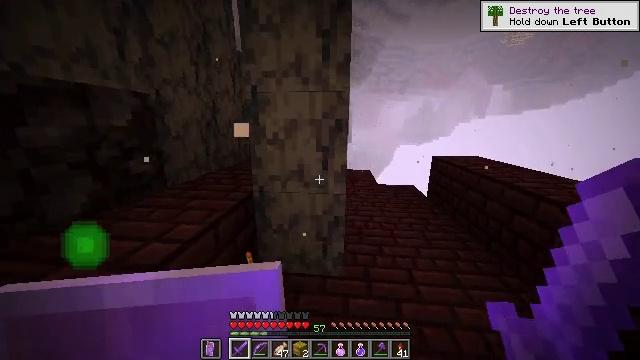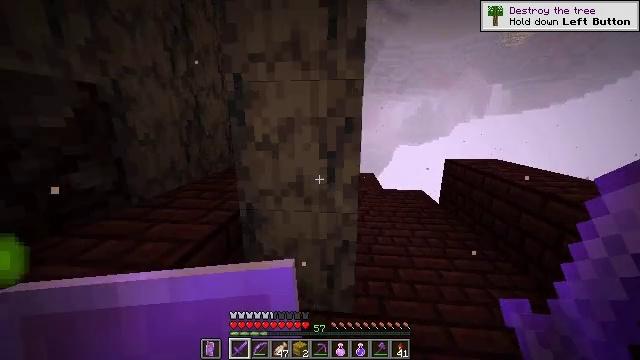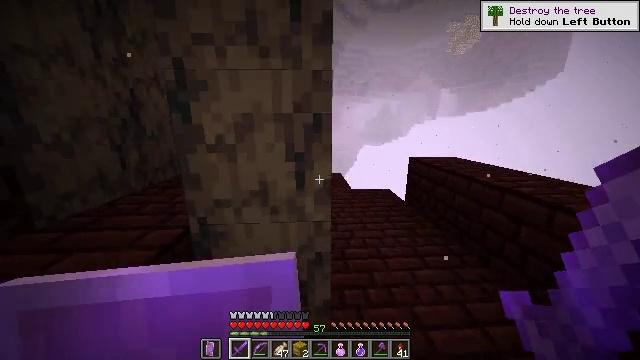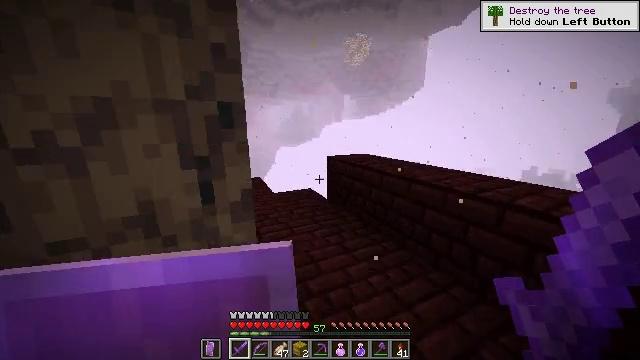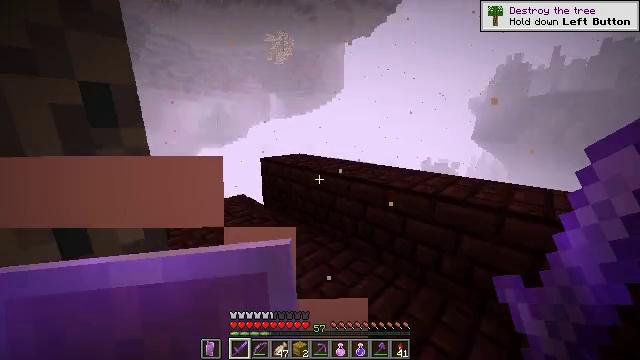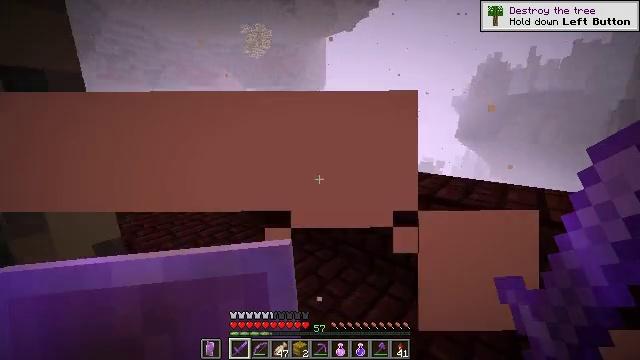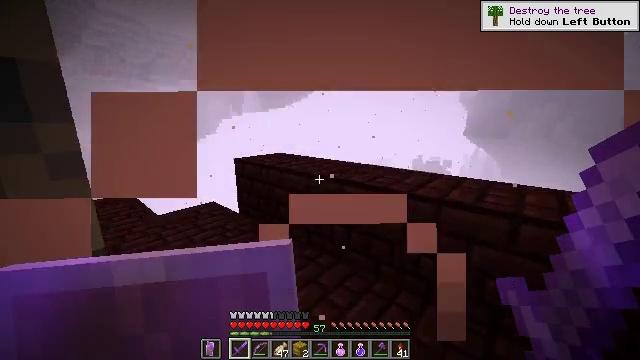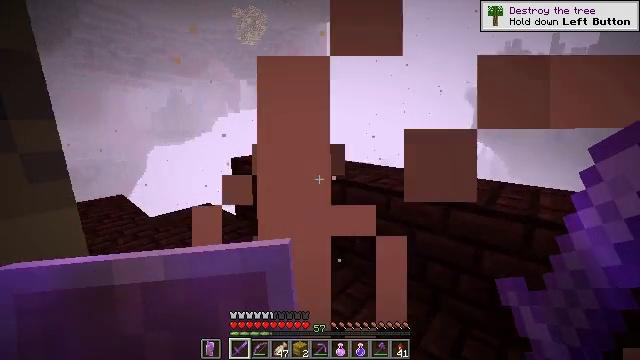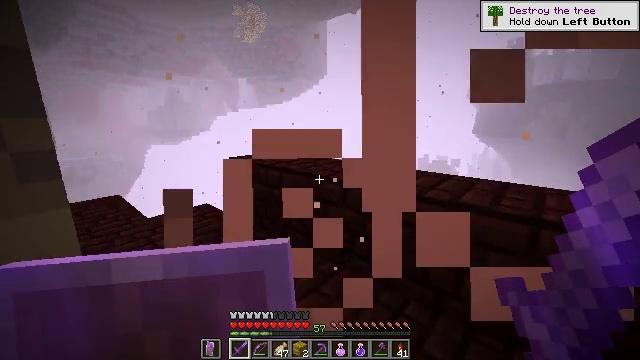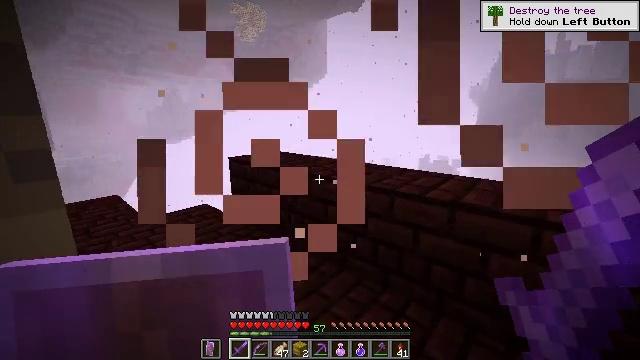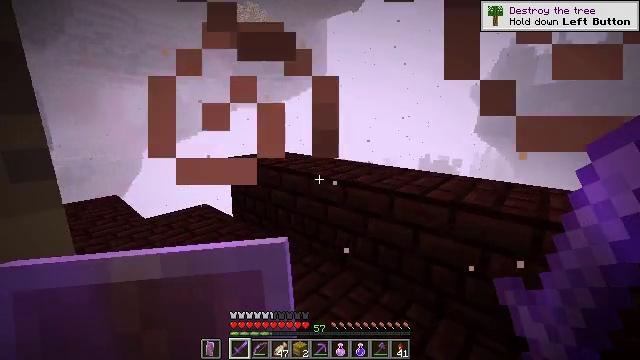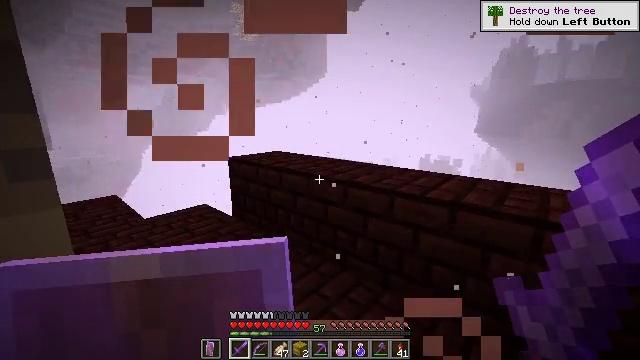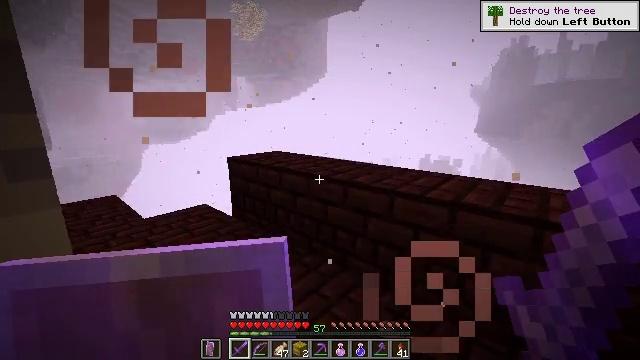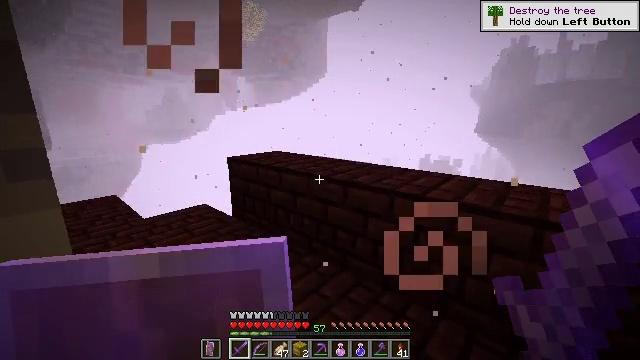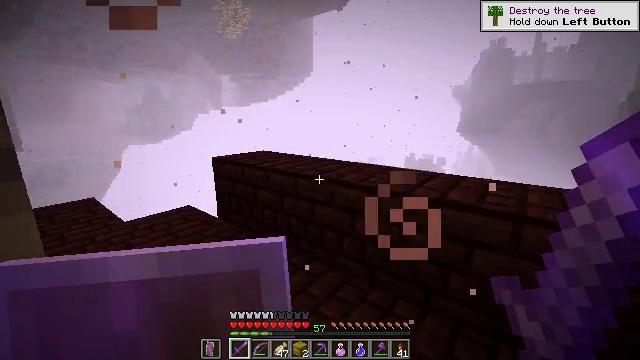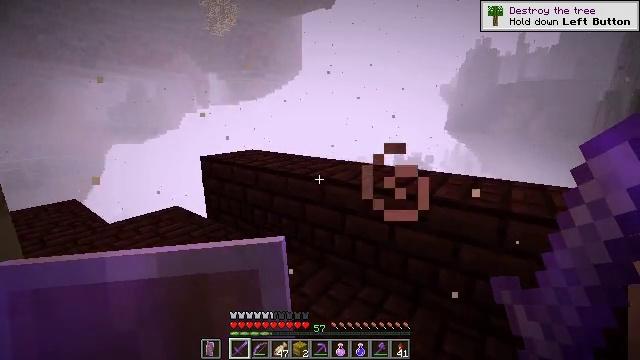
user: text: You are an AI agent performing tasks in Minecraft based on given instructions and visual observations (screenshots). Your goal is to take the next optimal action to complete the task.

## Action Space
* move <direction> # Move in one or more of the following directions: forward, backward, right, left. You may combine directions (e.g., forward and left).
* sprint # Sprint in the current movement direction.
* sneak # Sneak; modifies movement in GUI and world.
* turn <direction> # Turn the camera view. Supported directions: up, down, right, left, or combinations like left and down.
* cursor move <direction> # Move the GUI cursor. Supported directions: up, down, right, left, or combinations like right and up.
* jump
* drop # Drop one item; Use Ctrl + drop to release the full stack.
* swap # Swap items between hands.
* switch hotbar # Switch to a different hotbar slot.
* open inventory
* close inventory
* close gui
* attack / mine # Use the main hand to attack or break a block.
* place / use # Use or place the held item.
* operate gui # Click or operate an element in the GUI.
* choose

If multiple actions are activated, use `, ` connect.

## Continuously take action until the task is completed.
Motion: motion action
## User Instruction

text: Break the fire block.
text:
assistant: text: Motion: move forward, sprint
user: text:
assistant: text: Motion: move forward, sprint, turn right
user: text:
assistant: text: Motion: move forward, sprint, turn right
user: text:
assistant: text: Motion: turn right
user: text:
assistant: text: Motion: turn right
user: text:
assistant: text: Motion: no_op
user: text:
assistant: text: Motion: no_op
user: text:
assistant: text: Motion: no_op
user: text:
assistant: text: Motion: no_op
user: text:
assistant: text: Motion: no_op
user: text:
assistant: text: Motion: no_op
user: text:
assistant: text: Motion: no_op
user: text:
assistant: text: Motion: no_op
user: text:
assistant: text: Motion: turn right
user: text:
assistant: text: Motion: turn right
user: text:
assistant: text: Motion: move forward, turn right
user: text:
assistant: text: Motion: move forward, turn right and down
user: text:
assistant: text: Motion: move forward
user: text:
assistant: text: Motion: move forward
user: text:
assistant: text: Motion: move forward
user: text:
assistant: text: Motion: move forward, turn right and down
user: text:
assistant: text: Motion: move forward
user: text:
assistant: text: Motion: move forward, turn right and down
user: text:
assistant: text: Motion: move forward, turn right and down
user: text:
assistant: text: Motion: move forward
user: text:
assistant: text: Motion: move forward
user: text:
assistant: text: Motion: move forward
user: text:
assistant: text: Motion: move forward
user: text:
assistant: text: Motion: no_op
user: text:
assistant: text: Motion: no_op